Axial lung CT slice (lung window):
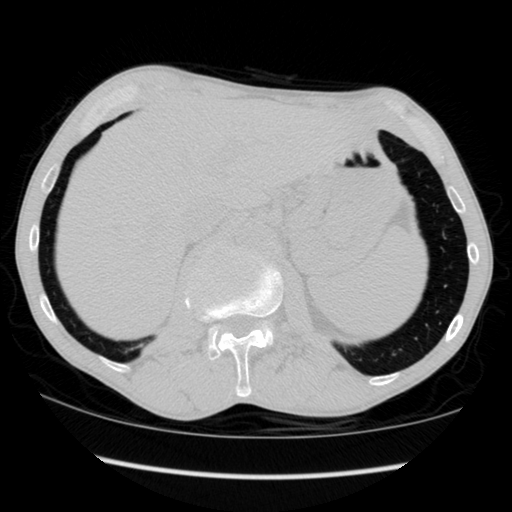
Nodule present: no